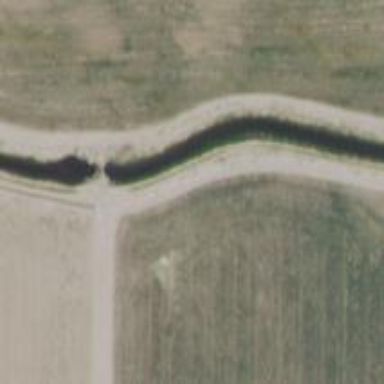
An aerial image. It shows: Culvert underpass for canal.